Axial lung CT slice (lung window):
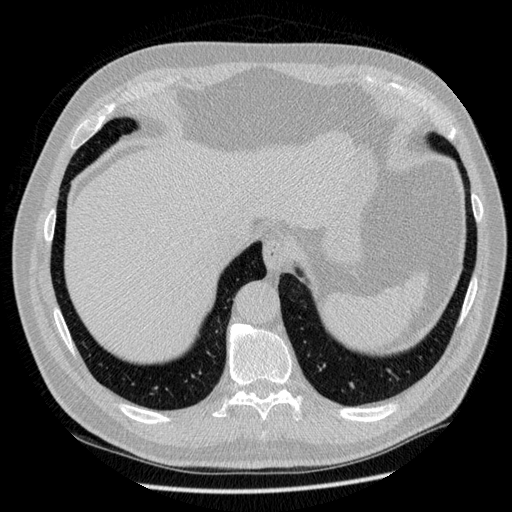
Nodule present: no